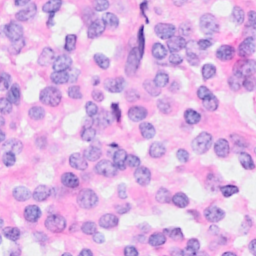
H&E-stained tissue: Breast